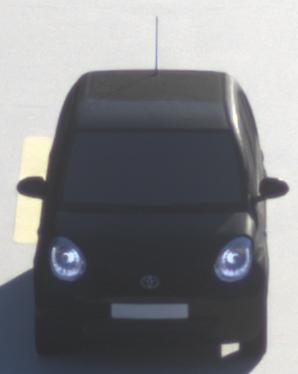
Make: Toyota
Model: Passo
Detailed model: Toyota Passo X Yururi
Model produced from: 2010
Model produced until: 2016
Doors: 5
Color: black
Road condition: dry road
Daytime: sunrise or sunset
Contrast: medium contrast